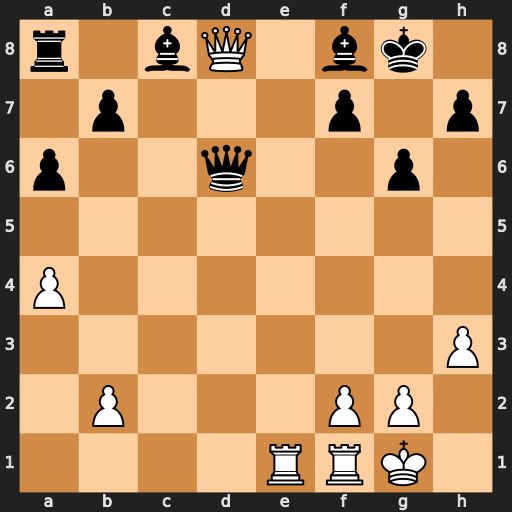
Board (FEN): r1bQ1bk1/1p3p1p/p2q2p1/8/P7/7P/1P3PP1/4RRK1
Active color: w
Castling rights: -
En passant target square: -
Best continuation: Qxd6 Bxd6 Re8+